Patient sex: F
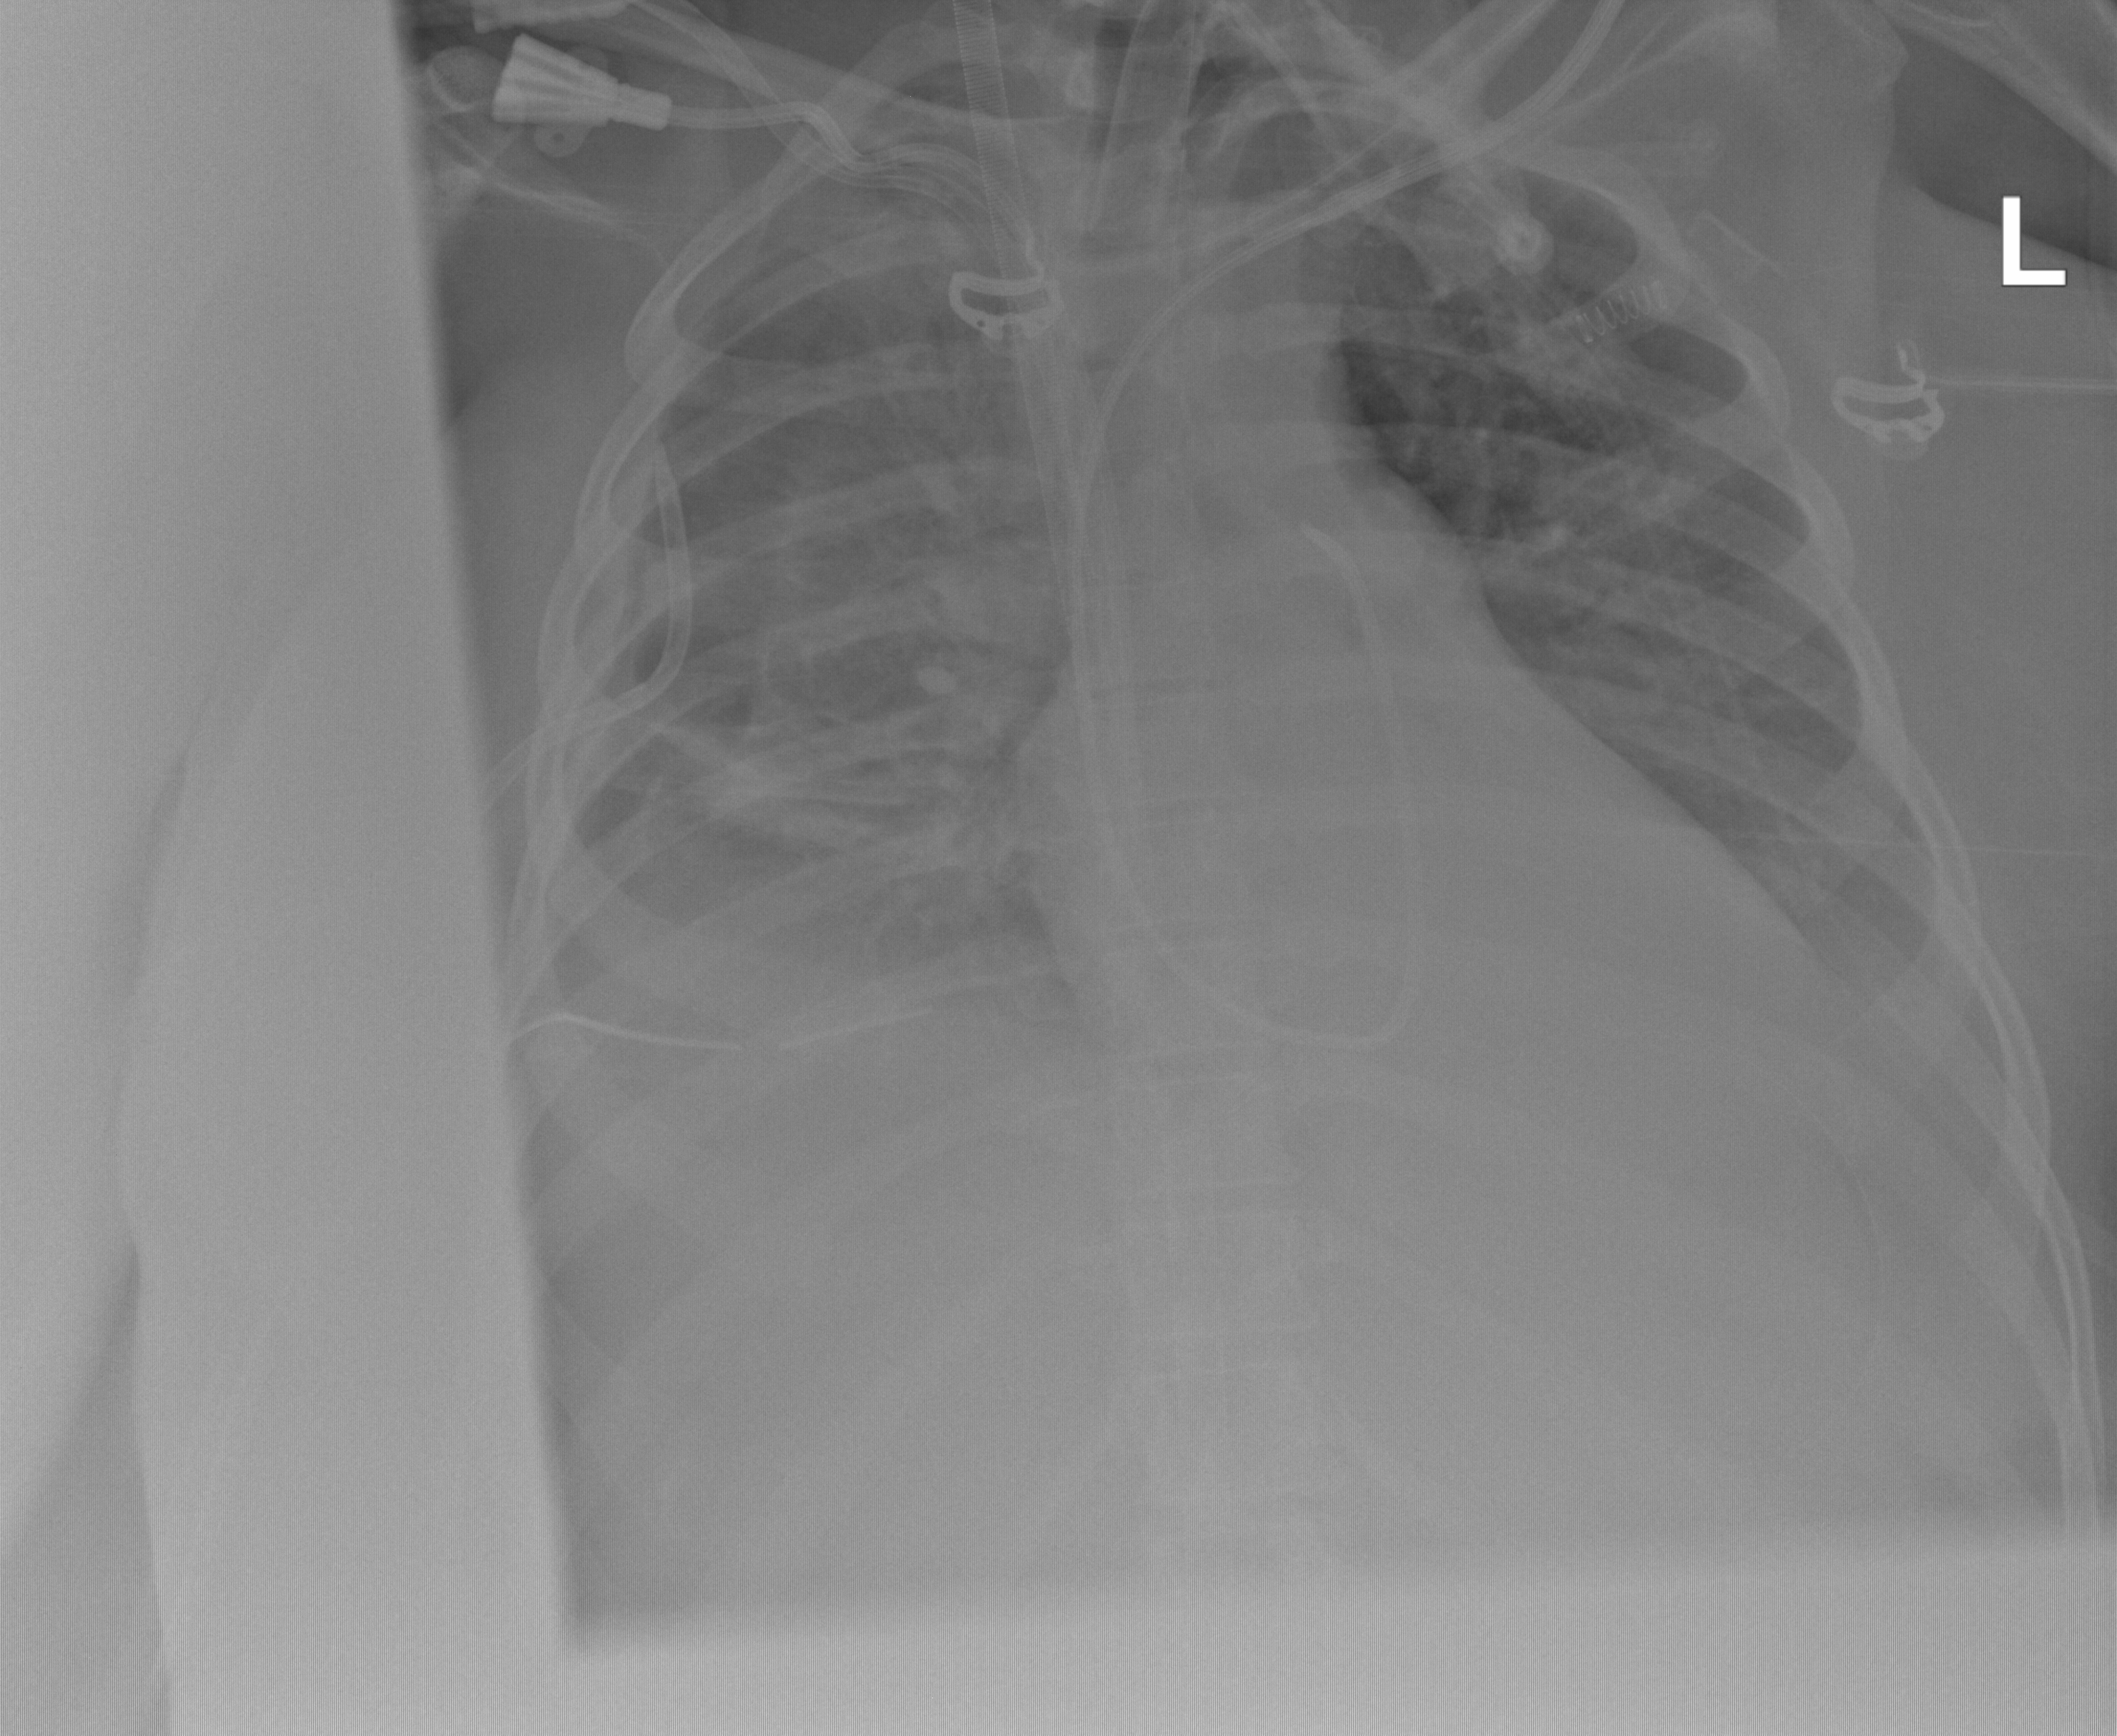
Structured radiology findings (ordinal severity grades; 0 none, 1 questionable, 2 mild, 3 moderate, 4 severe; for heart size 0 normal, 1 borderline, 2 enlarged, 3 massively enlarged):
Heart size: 0
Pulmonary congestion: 0
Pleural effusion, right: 2
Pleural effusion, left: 2
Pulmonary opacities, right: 3
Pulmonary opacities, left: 2
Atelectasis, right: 3
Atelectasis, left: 2